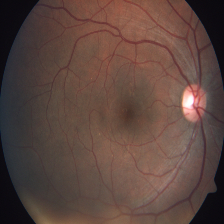
Diabetic retinopathy grade: Severe